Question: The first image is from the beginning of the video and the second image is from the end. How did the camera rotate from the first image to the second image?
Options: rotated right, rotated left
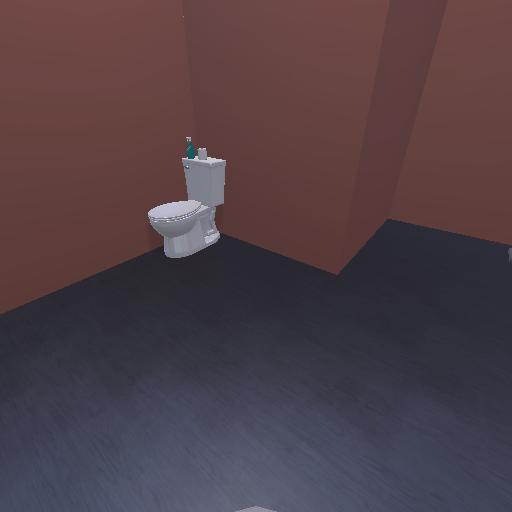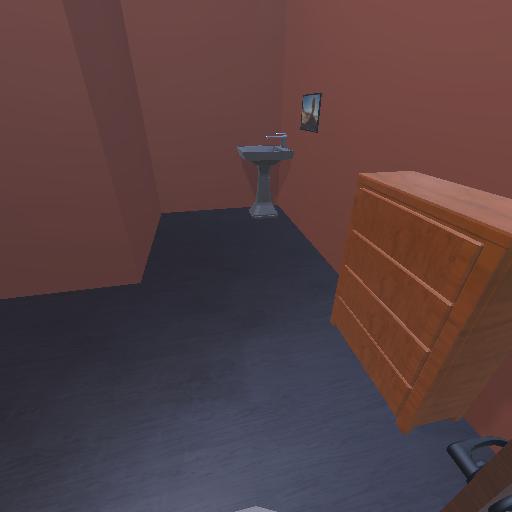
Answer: rotated right